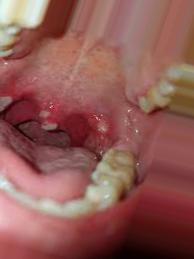
Condition: Mouth Ulcer